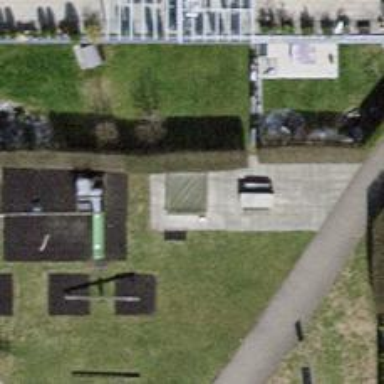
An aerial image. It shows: Sandpit playground.